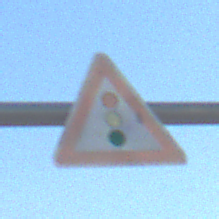
Verkehrszeichen: Lichtzeichenanlage
Umgebung: Outdoor, Suburban
Tageszeit: SunriseSunset
Wetter: PartlyCloudy
Licht: Natural
Jahreszeit: Winter
Kontrast: MediumContrast